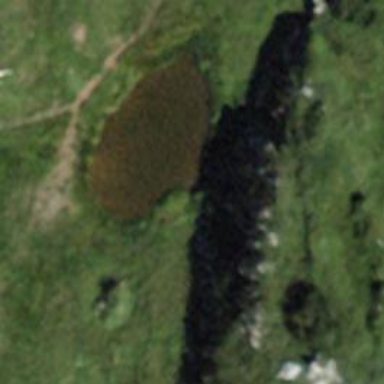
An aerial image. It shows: Serene pond surrounded by nature.